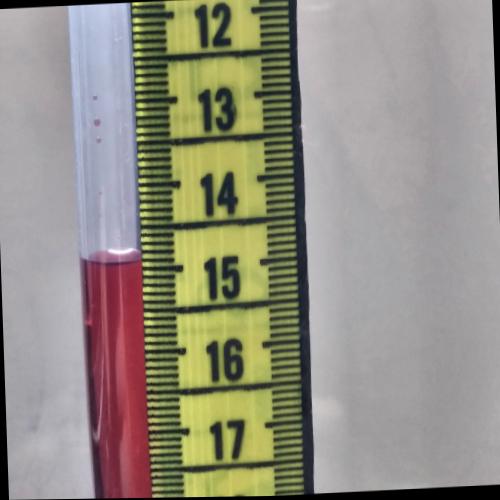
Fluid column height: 14.9 cm